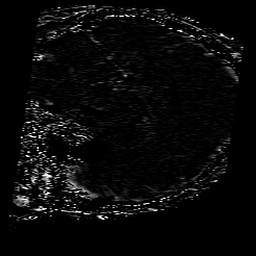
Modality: SWI
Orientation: sagittal
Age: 22
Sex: male
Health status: ill
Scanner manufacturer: philips
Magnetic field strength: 3 T
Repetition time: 0.031 s